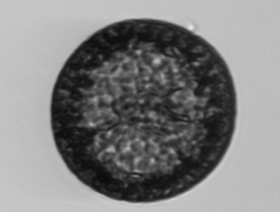
Label: Coscinodiscus